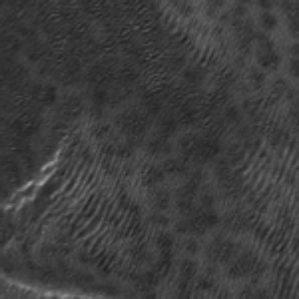
Label: frost